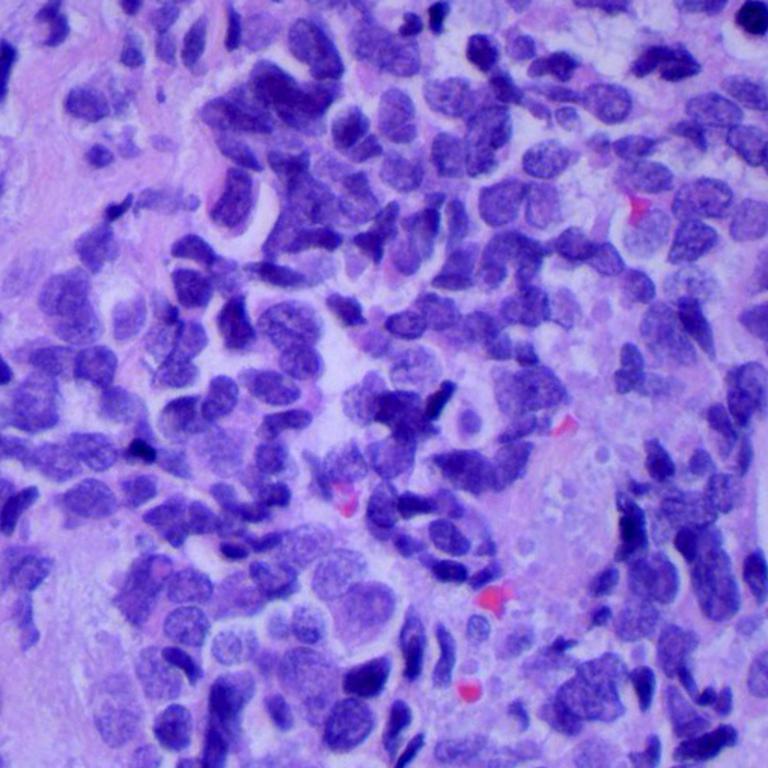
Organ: lung
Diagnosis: squamous carcinomas